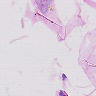
Metastatic tissue present: no